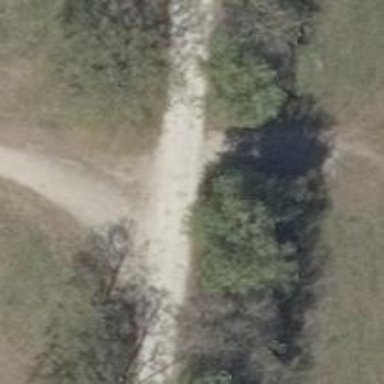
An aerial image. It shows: Gravel track with grade 1 track type.